Question: My ApiController doesn't receive my 'DateTime' object wrapped in a view model.
Here's my controller's contents.
'''
public class FlowApiController : ApiController
{
// GET api/flowapi
public async Task<IEnumerable<FlowItemViewModel>> PostNewItems(SinceNullableViewModel input)
{
var since = input.Since; //since will be null for some reason
...
return something;
}
}
'''
And then here's my jQuery AJAX call. I tried a number of different things, with no luck. This is what I have currently.
'''
$.ajax("/api/FlowApi/NewItems", {
method: "POST",
data: JSON.stringify({
Since: new Date()
})
});
'''
Finally, here's my 'SinceNullableViewModel'.
'''
public class SinceNullableViewModel
{
public DateTime Since { get; set; }
}
'''
What am I doing wrong here?
Chrome sends the data as follows:

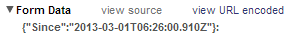
Answer: You are very close, just add one more header 'contentType' to tell server that you are sending in JSON format:
'''
$.ajax("/api/FlowApi/NewItems", {
method: "POST",
contentType: "application/json; charset=utf-8",
data: JSON.stringify({
Since: new Date()
})
});
'''